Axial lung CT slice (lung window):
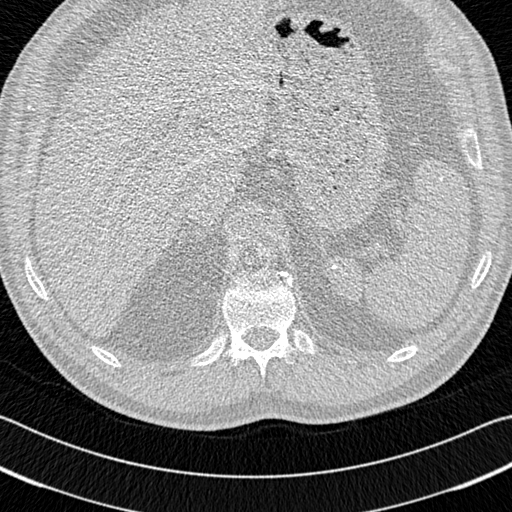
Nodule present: no